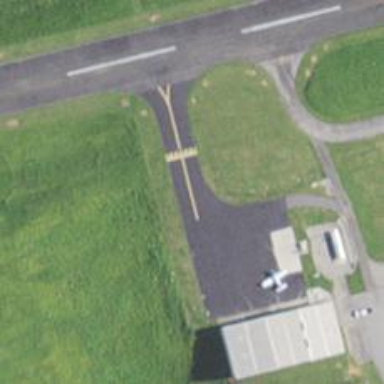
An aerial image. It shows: View of taxiway at the airport.